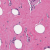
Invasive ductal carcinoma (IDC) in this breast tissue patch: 0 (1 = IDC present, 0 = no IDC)